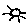
Label: sun